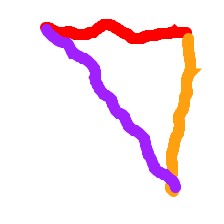
Shape: triangle